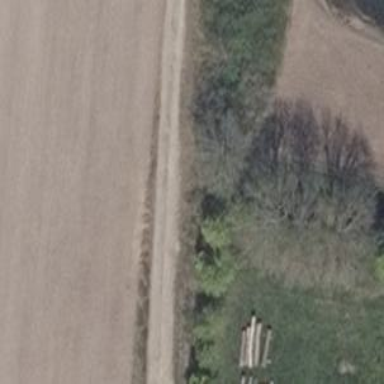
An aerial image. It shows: Row of trees in natural setting.